Question: As you can see on the image below my aspx files does not have collapse/expand buttons ("-" and "+") How can I enable them again? thanks in advance. Running VS2010.

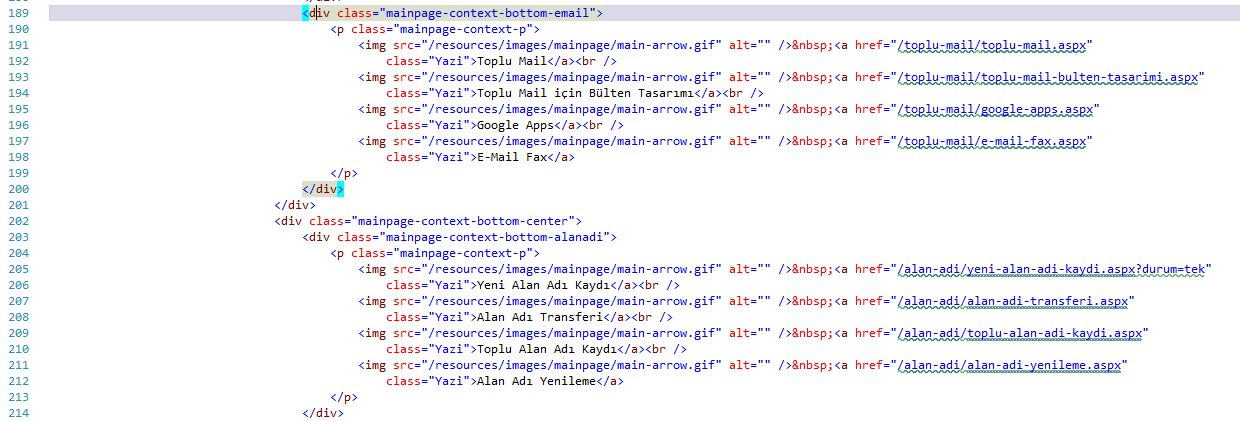
Answer: There's a bunch of information <URL>.
Note the section on the Outlining submenu in the Edit menu.